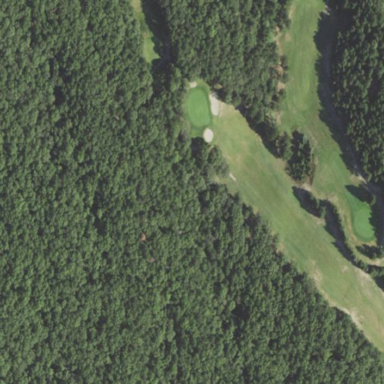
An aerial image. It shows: Grassy area designated as golf fairway.